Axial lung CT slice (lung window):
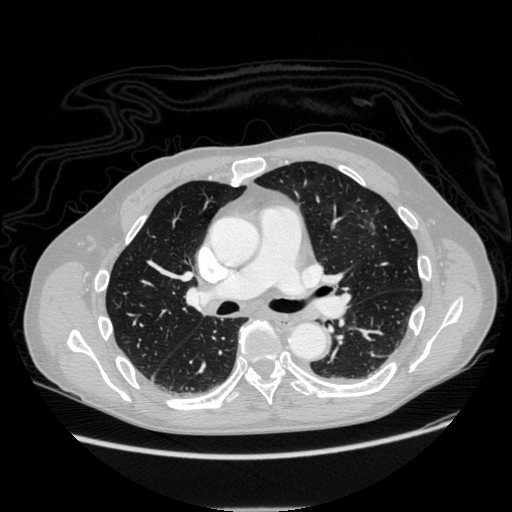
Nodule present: no